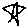
Label: star